Interaction volume radius: 5 \u00c5
Interaction volume height: 10 \u00c5
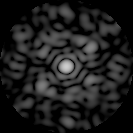
Disorder parameter: 0.7